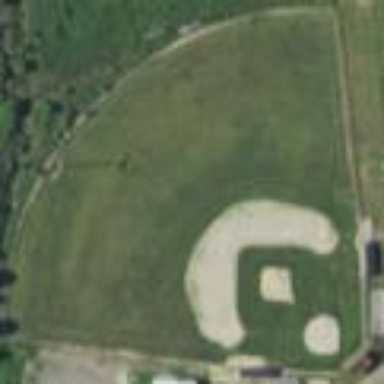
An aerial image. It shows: Baseball pitch for leisure land activities.